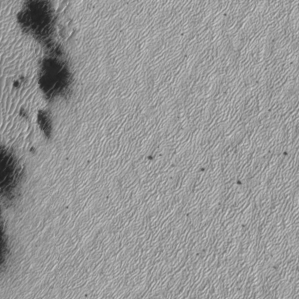
Label: frost